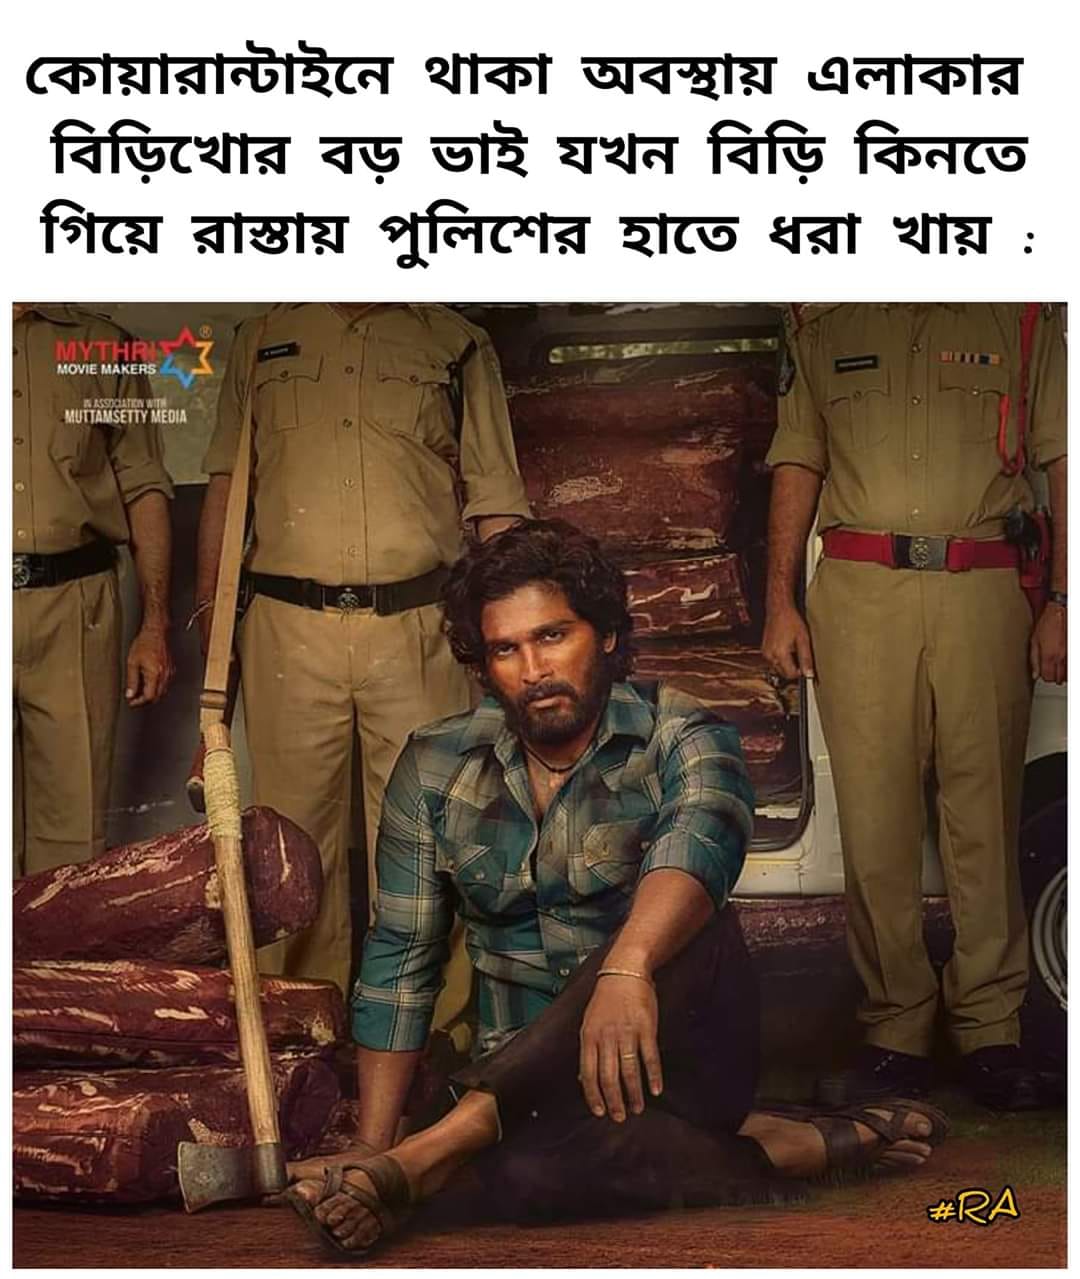
Text: কোয়ারান্টাইনে থাকা অবস্থায় এলাকার বিড়িখোর বড় ভাই যখন বিড়ি কিনতে গিয়ে রাস্তায় পুলিশের হাতে ধরা খায়
Label: Non Hate